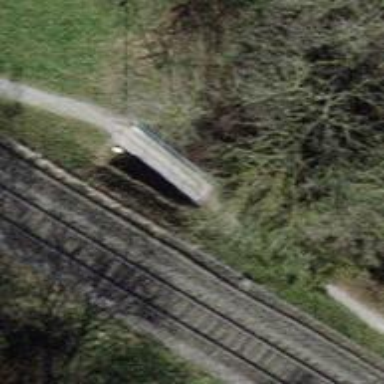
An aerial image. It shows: Track road with bridge. The road has fine gravel surface with grade 2 track type.